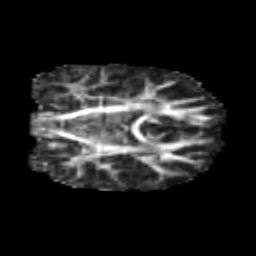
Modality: FA
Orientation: coronal
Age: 6
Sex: male
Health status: healthy